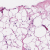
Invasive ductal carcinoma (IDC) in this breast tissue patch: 0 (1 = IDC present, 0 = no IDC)